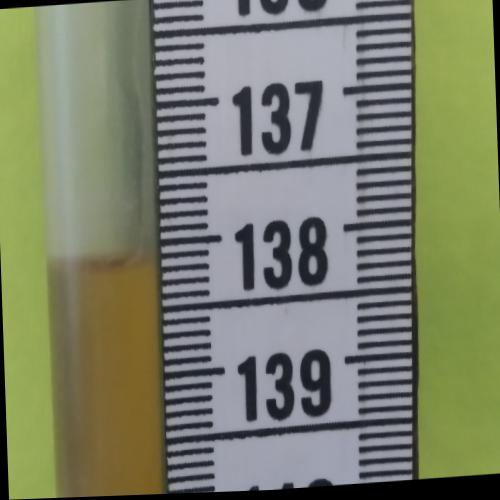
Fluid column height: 138.1 cm